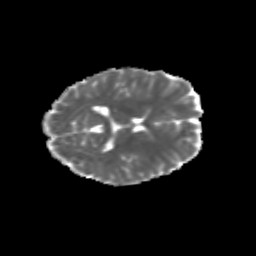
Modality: MD
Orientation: axial
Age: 20
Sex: female
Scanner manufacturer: siemens
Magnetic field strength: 3 T
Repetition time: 3.5 s
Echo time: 0.113 s